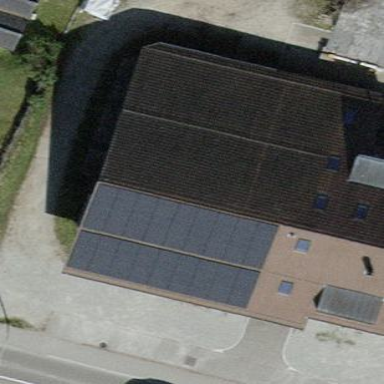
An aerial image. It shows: Solar photovoltaic panel generator.